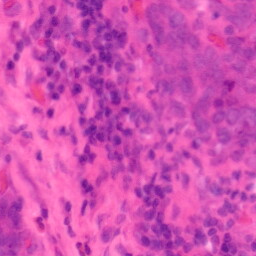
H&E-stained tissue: Colon